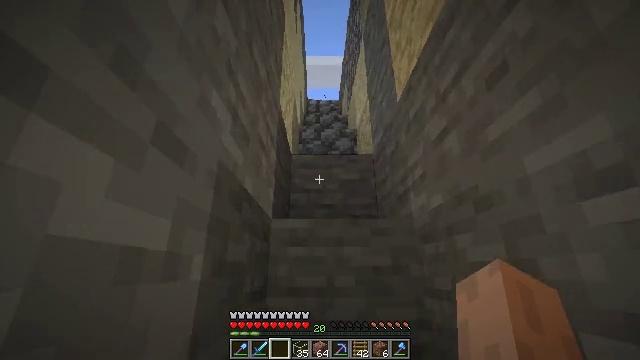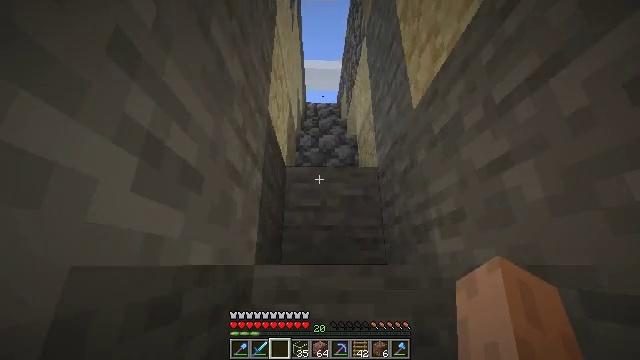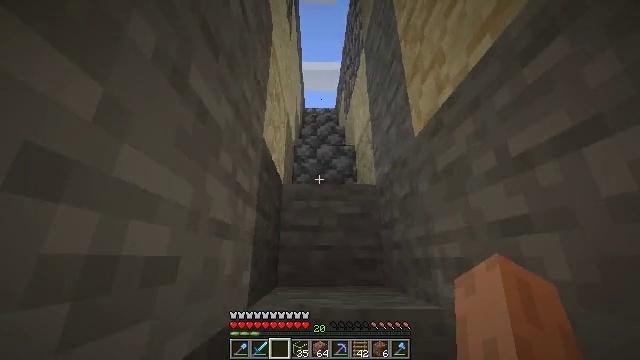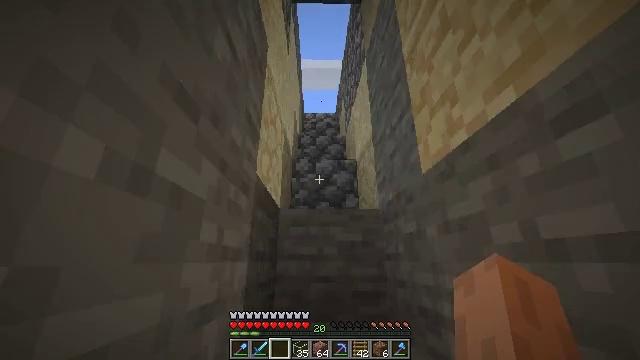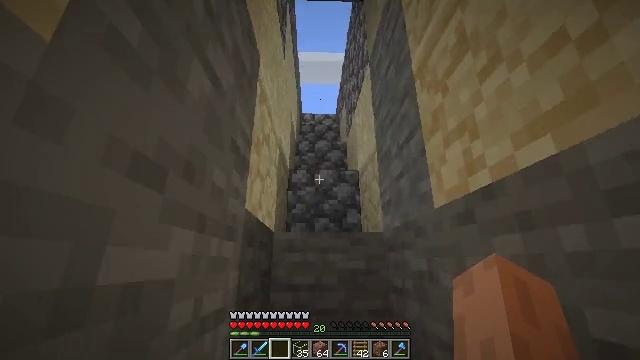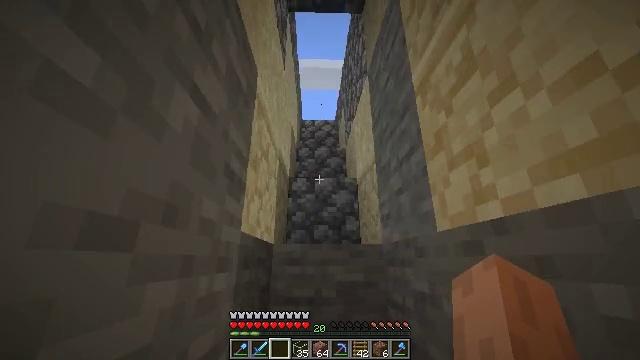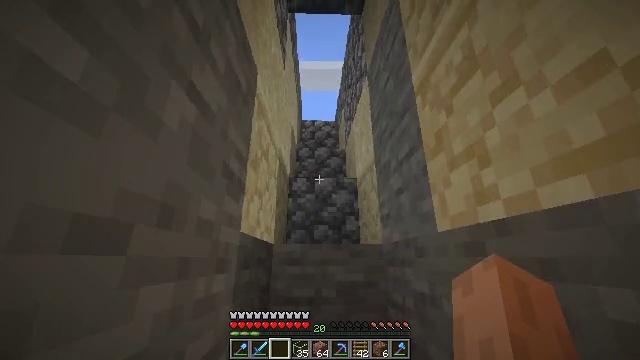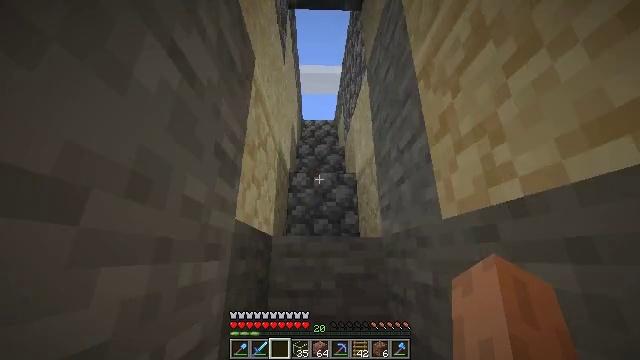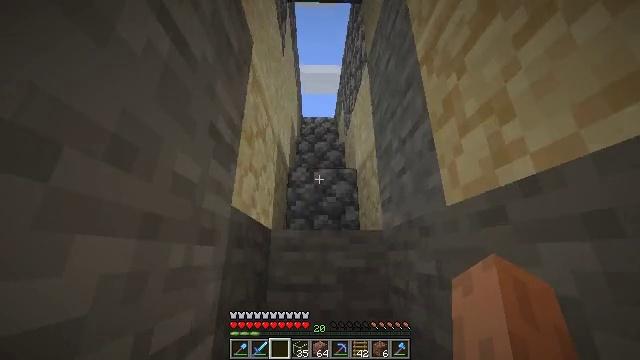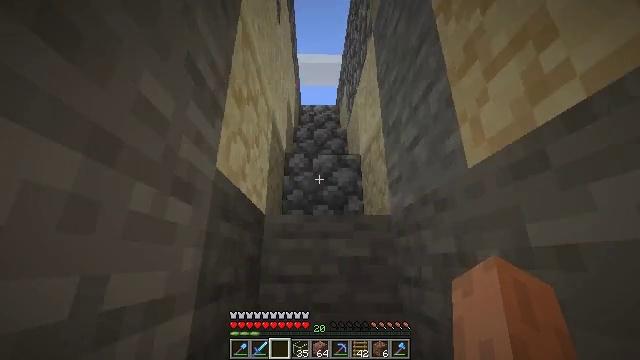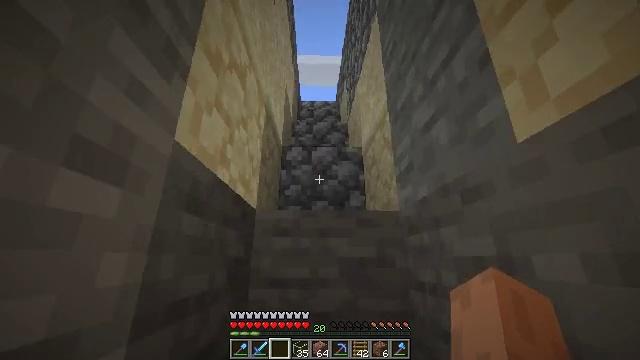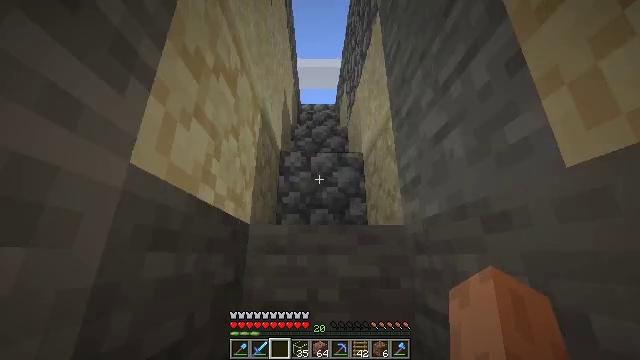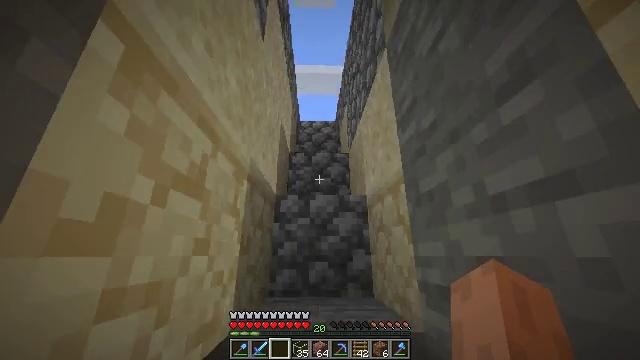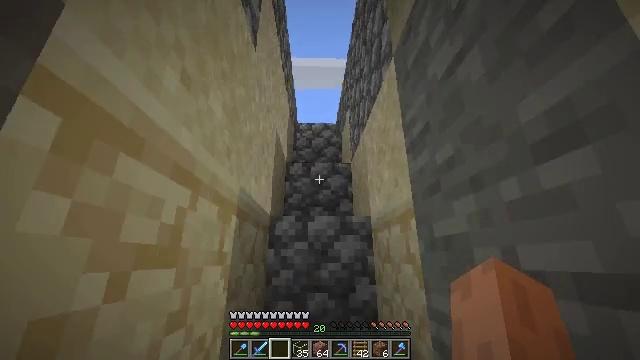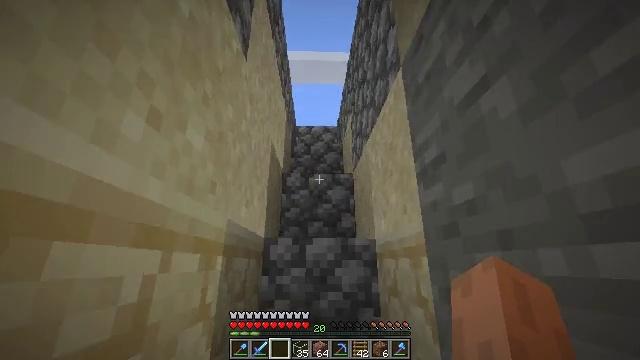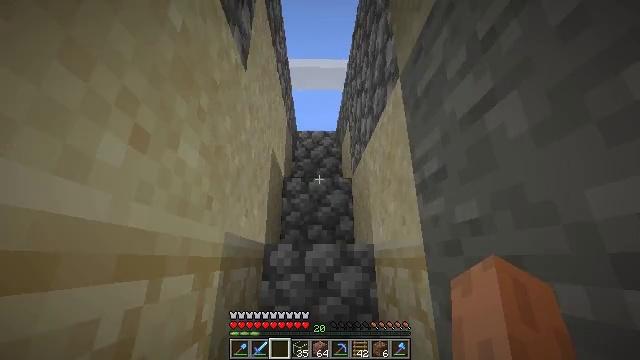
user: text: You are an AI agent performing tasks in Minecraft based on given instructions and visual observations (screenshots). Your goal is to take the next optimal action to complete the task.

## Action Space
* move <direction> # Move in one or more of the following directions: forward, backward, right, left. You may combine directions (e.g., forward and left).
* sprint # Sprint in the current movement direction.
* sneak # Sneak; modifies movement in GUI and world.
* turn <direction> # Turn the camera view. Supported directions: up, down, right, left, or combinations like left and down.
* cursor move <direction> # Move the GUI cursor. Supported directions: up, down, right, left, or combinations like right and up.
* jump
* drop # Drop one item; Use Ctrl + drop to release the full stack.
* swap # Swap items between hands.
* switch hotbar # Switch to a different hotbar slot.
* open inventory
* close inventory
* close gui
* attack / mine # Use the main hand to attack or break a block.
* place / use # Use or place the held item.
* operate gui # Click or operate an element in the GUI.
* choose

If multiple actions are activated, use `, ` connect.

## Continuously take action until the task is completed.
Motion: motion action
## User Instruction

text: Disassemble the ladder.
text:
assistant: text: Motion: move forward, jump
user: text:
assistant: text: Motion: move forward, jump
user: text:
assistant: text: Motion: move forward, sprint, jump
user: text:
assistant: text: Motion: move forward, sprint, jump
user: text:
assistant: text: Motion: move forward, sprint, jump
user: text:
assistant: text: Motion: move forward, sprint, jump
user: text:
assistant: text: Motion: move forward, jump
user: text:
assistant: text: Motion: move forward, jump
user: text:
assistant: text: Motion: move forward, jump
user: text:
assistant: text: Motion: move forward, jump
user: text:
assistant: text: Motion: move forward, jump
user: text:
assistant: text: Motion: move forward, jump
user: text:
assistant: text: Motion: move forward, sprint, jump
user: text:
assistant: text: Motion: move forward, sprint, jump
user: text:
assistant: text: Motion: move forward, sprint, jump
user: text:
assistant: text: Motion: move forward, sprint, jump
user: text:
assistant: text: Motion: move forward, jump
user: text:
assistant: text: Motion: move forward, jump
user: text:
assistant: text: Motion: move forward, jump
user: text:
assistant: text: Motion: move forward, jump
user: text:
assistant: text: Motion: move forward, sprint, jump
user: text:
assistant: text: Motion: move forward, sprint, jump
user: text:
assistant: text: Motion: move forward, sprint, jump
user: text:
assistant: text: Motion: move forward, sprint, jump
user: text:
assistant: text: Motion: move forward, sprint, jump
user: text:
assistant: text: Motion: move forward, jump
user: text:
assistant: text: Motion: move forward, turn down, jump
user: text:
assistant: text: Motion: move forward, turn down, jump
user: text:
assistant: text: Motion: move forward, turn down, jump
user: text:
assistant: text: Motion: move forward, sprint, turn down, jump